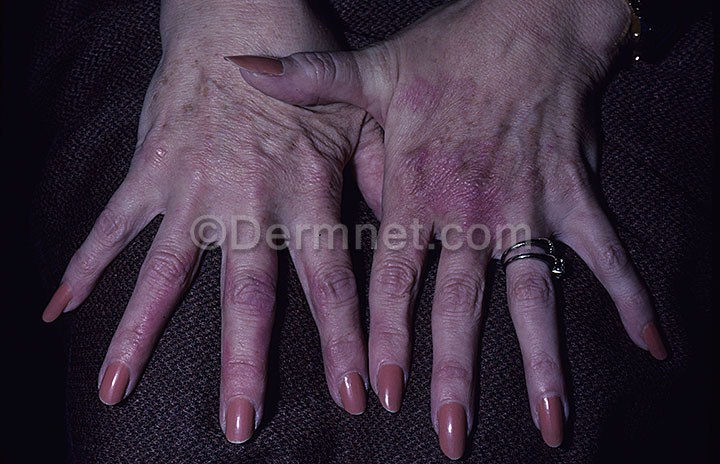
Disease: Light Diseases and Disorders of Pigmentation